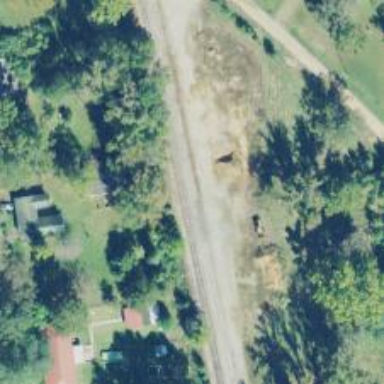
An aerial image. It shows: Railway track.